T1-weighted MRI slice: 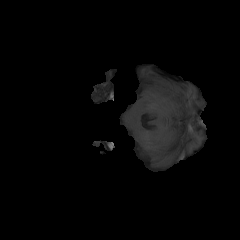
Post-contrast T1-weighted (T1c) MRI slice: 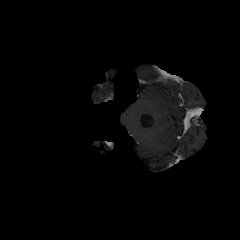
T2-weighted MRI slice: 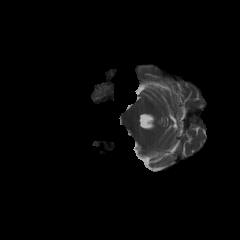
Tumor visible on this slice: no